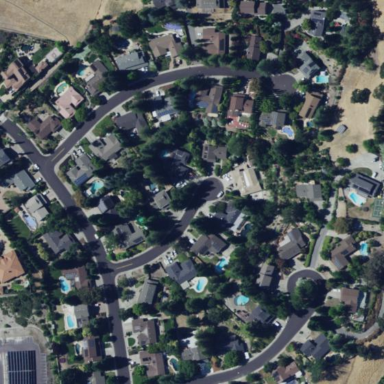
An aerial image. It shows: Neighborhood.